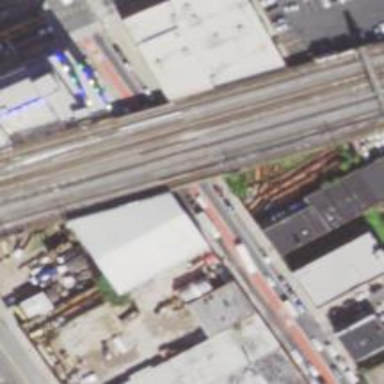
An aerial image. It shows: Electrified railway yard with rails.